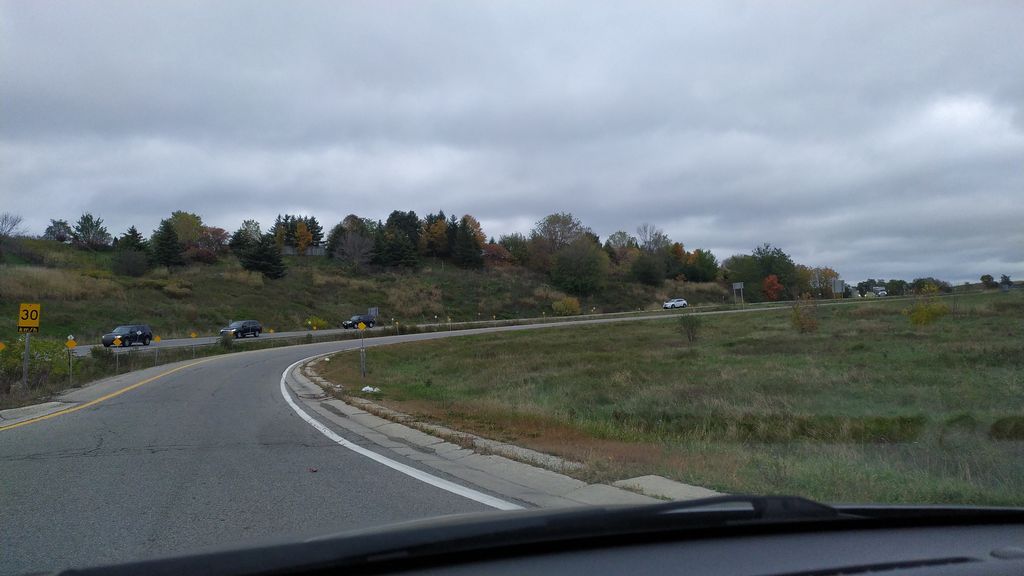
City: kitchener-waterloo